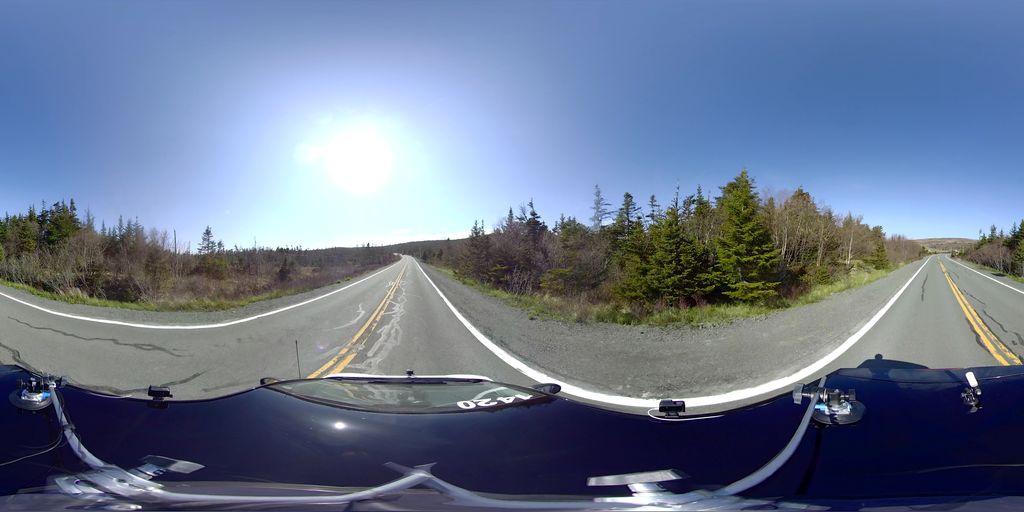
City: st_johns